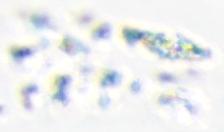
Label: Phaeocystis